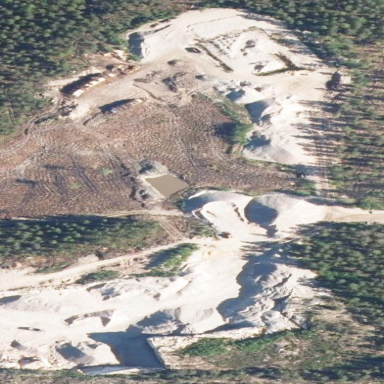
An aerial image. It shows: Quarry area.